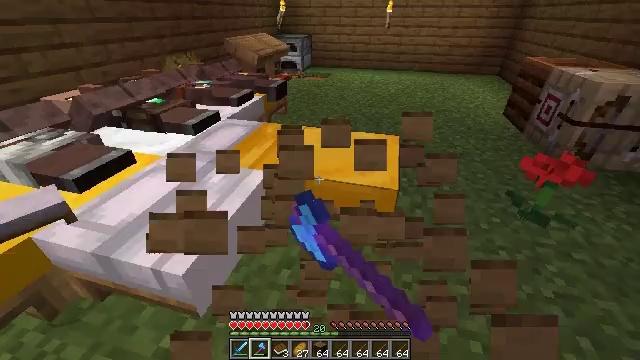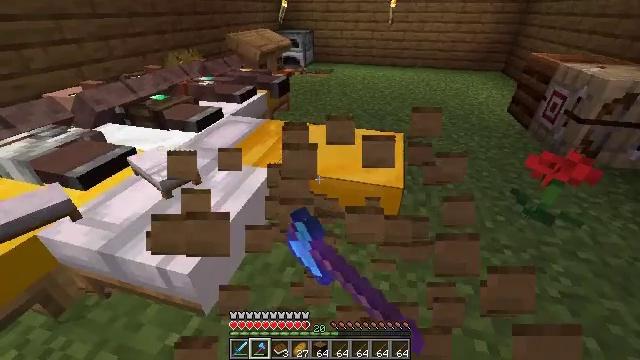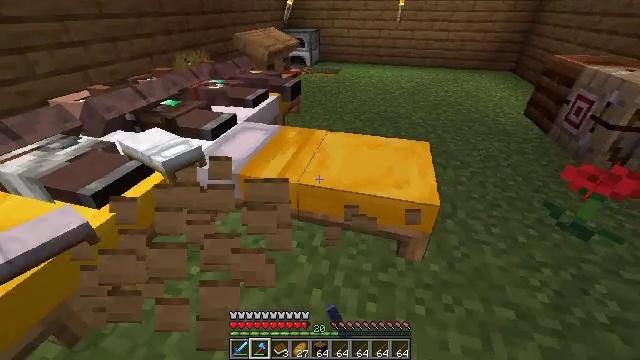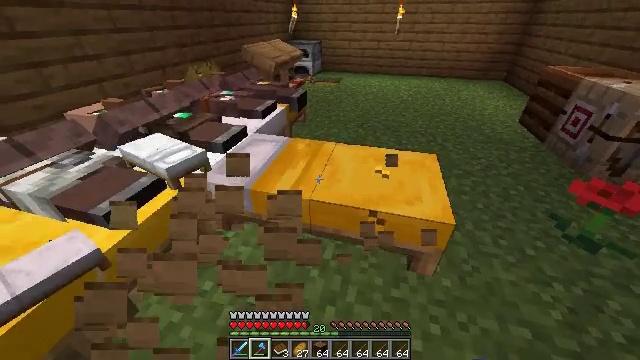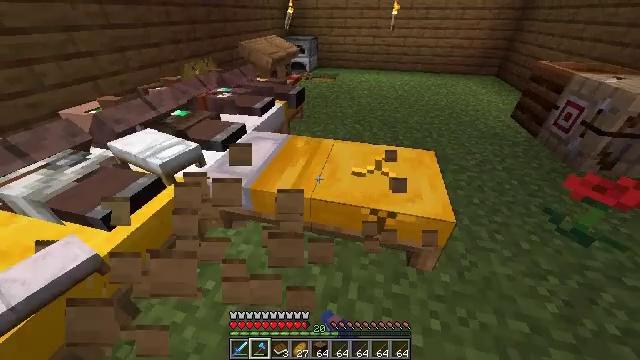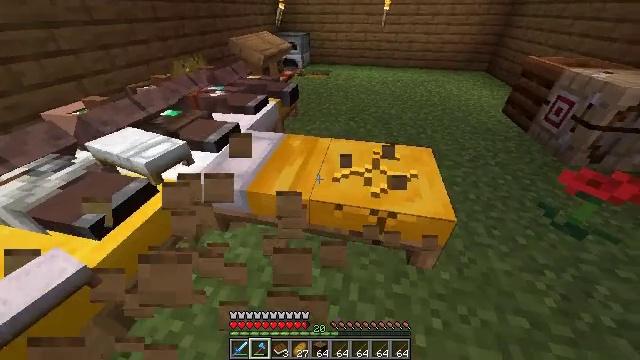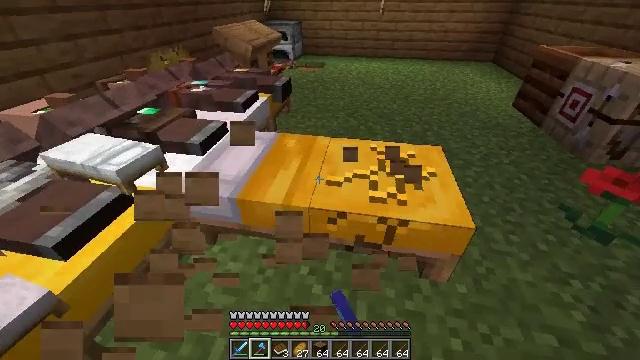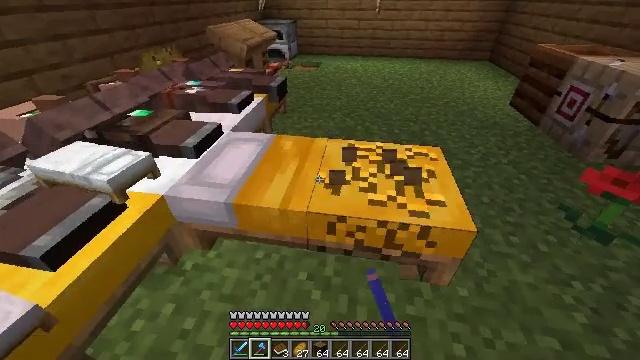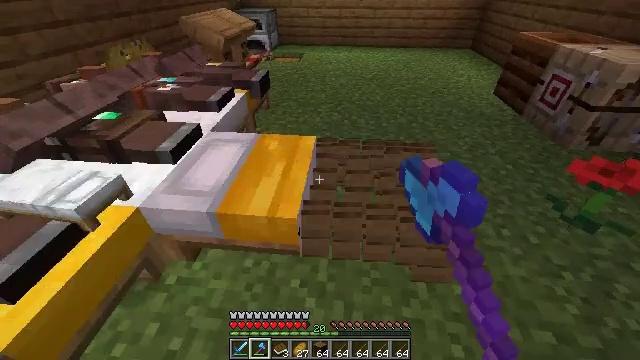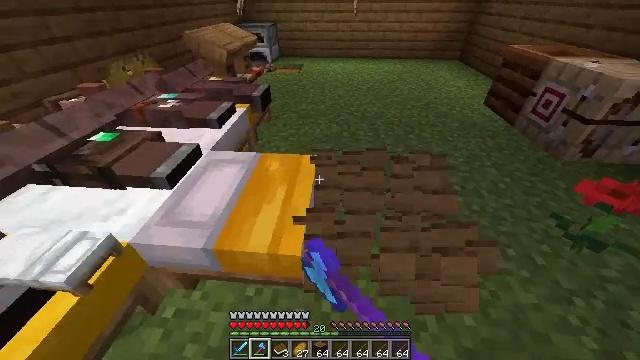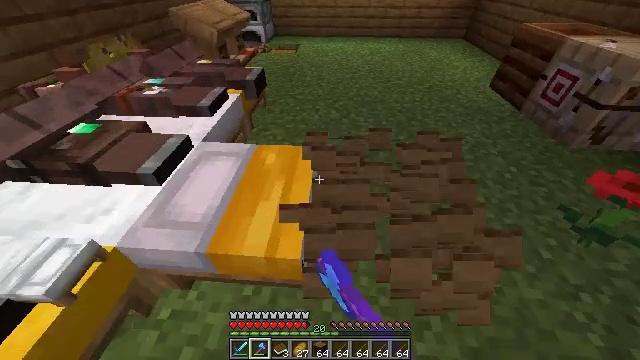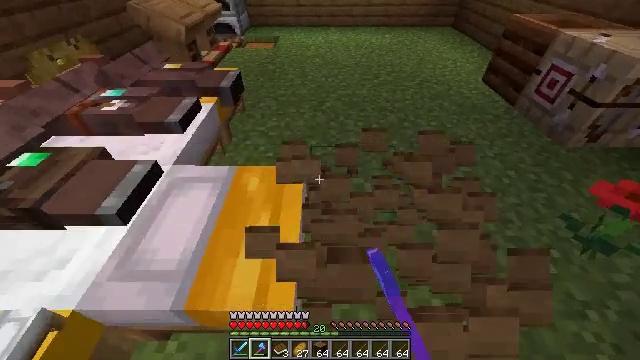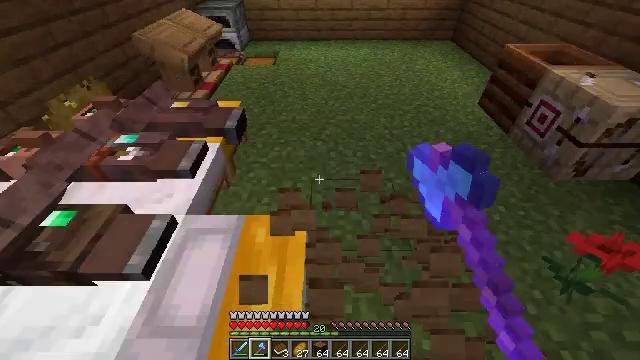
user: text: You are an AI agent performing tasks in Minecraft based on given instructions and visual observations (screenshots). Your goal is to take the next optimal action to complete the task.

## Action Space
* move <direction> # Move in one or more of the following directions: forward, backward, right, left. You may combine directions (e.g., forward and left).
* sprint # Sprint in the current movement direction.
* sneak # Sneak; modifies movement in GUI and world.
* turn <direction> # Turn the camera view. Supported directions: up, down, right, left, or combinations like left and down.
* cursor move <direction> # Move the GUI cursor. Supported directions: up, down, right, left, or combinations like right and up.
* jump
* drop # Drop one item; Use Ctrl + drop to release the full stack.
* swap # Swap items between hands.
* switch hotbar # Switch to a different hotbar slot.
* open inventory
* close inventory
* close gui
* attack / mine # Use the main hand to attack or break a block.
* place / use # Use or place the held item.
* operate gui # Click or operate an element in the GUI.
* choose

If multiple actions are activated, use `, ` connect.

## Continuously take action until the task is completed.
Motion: motion action
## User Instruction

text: Mine the yellow bed to pick it up.
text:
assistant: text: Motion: move left, attack / mine
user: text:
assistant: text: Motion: move forward and move left, attack / mine
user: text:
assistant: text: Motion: move forward, attack / mine
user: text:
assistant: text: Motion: turn right and down, attack / mine
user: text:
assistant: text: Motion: turn right and down, attack / mine
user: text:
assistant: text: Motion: turn right, attack / mine
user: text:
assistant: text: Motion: move forward, attack / mine
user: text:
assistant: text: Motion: move forward, turn right and down, attack / mine
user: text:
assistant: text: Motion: move forward, attack / mine
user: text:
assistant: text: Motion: move forward, turn down, attack / mine
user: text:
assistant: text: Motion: turn right and down, attack / mine
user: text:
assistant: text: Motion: move forward
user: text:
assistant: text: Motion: no_op